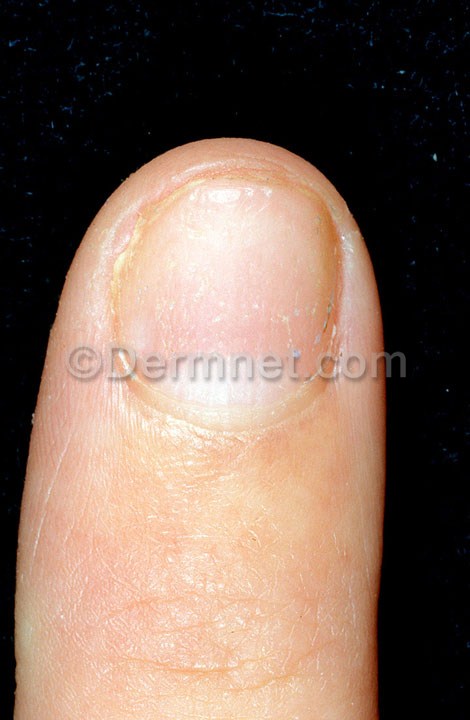
Disease: Nail Fungus and other Nail Disease